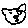
Label: cat